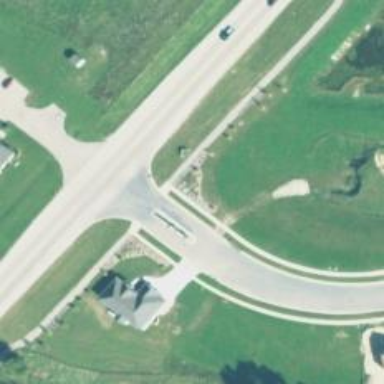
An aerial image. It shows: Residential road.